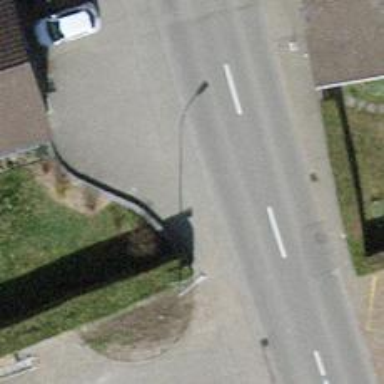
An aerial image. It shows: Bus stop with platform for public transport.